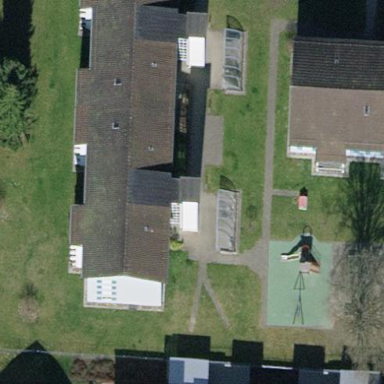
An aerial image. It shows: Apartments building with tiled roof.